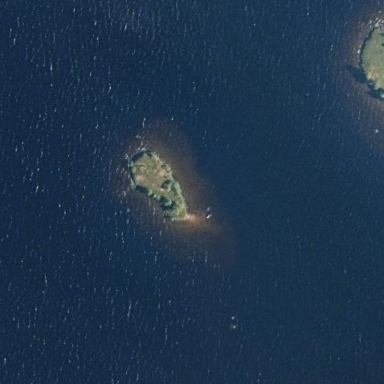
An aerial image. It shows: Islet.